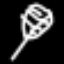
Label: leaf